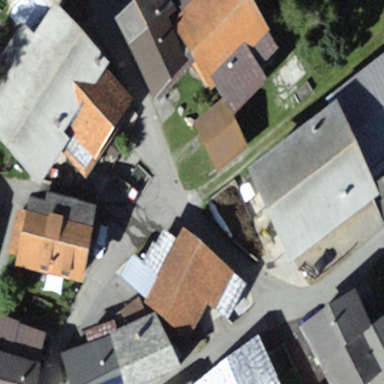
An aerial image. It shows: Simple and straightforward house.